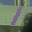
Label: 1